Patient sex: F
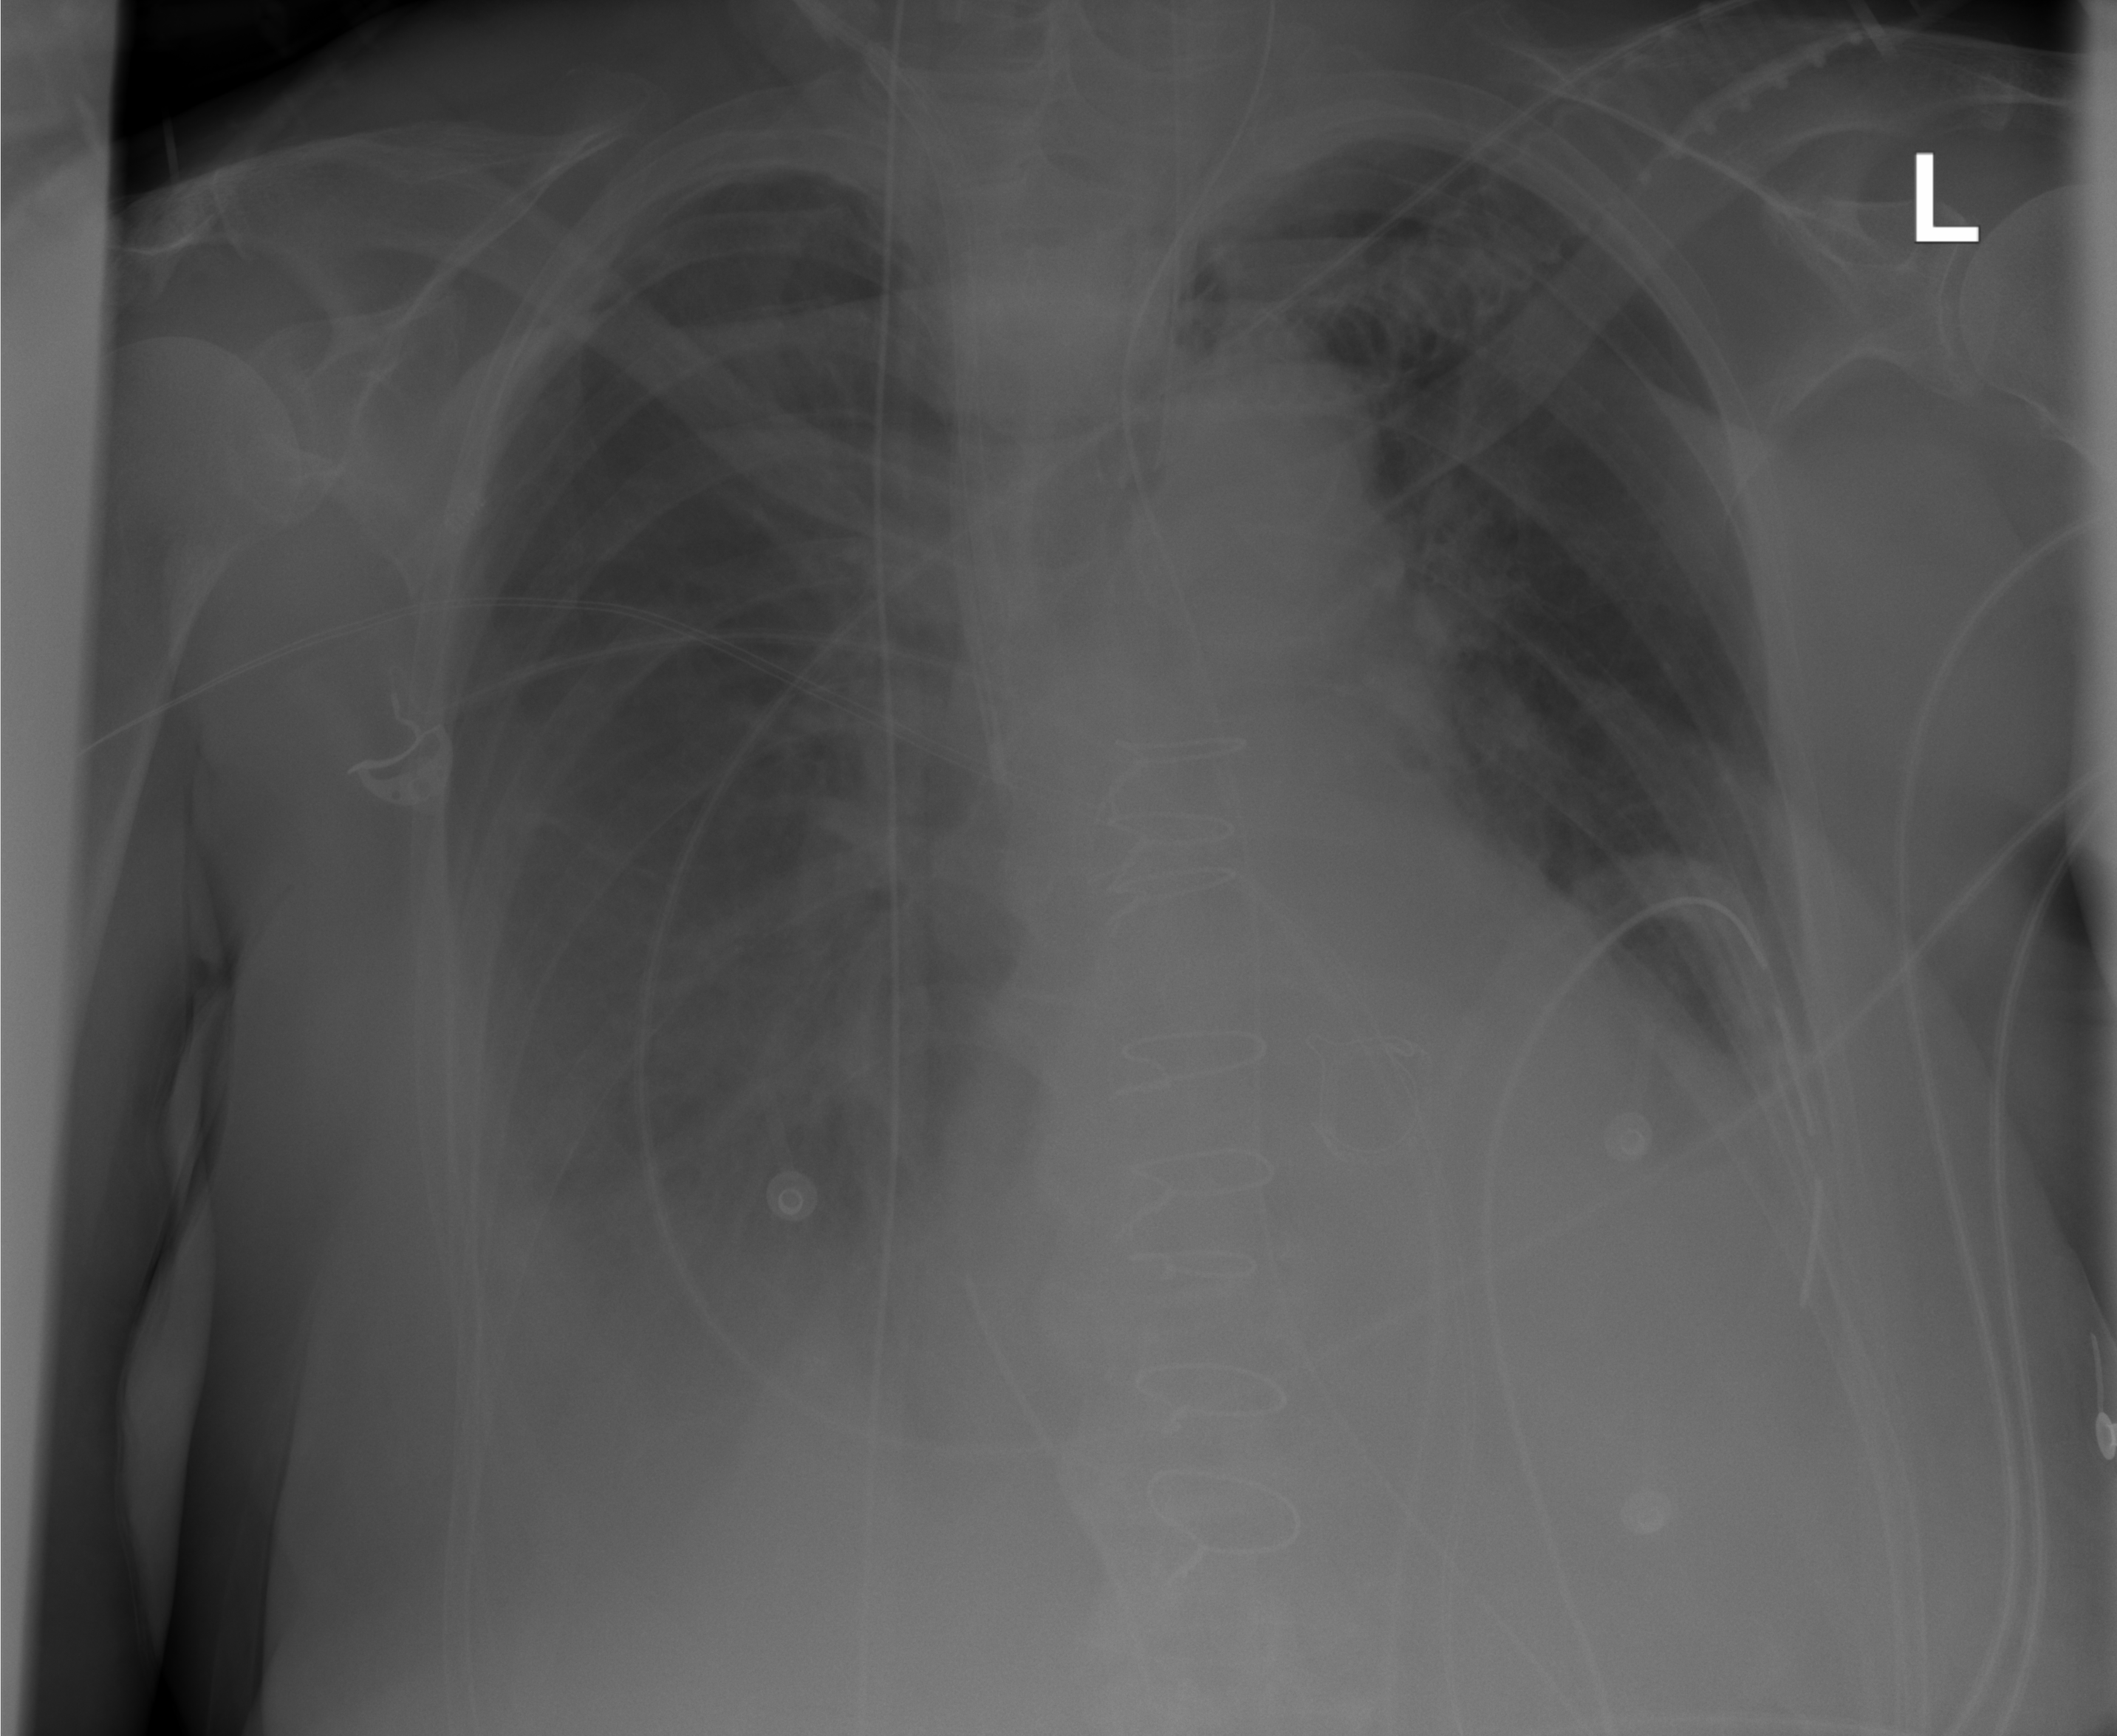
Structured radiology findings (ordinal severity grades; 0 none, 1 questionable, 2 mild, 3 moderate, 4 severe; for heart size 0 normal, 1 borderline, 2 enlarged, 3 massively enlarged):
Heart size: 0
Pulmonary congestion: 0
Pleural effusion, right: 2
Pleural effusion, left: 2
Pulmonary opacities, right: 1
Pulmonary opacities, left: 0
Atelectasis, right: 2
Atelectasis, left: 0